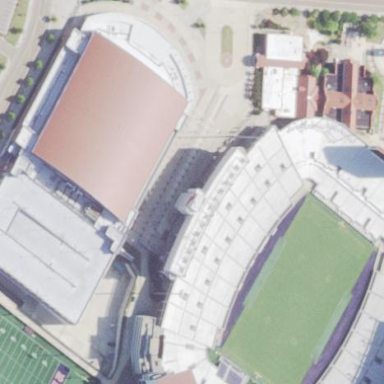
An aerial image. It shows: Stadium.